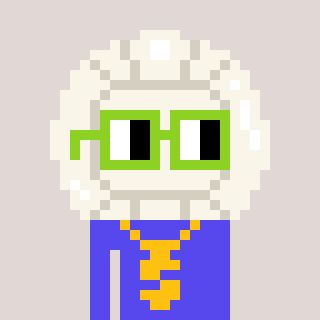
a pixel art character with square light green glasses, a volleyball-shaped head and a computerblue-colored body on a warm background